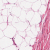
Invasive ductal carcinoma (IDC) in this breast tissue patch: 0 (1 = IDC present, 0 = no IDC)